Here is the continuous-wavelet rendering of a rotor kit's vibration signal. Based on the visible evidence, which rotor condition applies: normal, misalignment, unbalance, looseness?
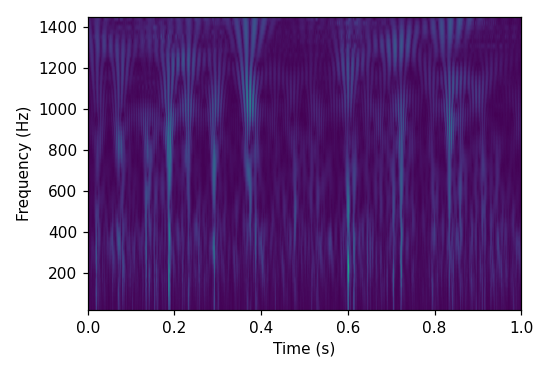
Answer: normal